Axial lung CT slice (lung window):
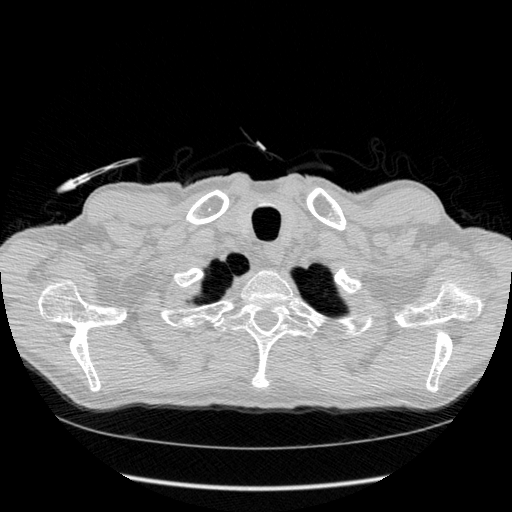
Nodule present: no